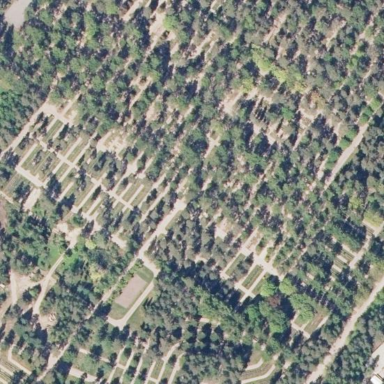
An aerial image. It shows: Cemetery.